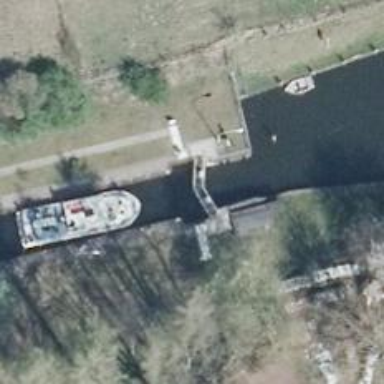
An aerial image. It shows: Lock gate along waterway.